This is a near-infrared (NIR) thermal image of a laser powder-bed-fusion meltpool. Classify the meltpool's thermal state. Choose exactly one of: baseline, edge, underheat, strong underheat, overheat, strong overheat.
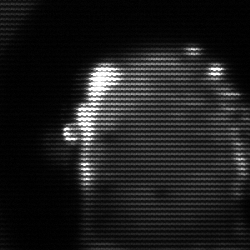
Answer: baseline